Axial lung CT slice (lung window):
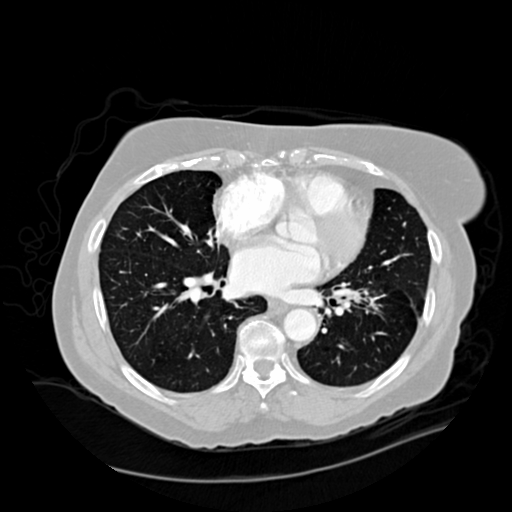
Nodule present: no